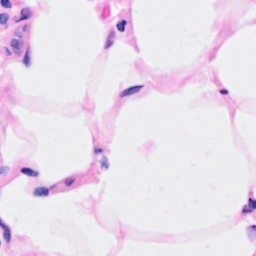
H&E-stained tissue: Breast